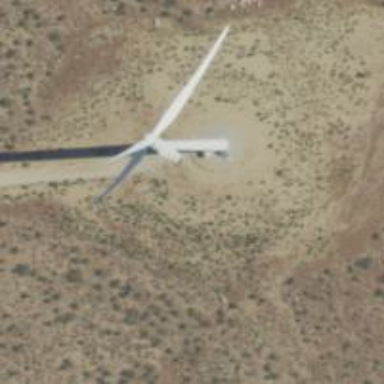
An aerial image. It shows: Wind generator powered by horizontal axis wind turbine.